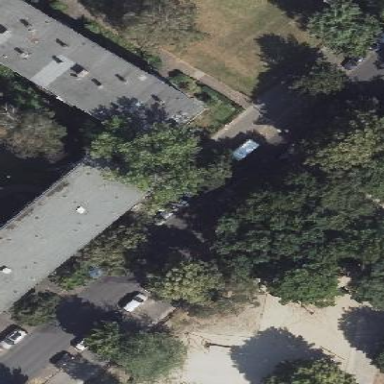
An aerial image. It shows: Street side parking area with sett surface.